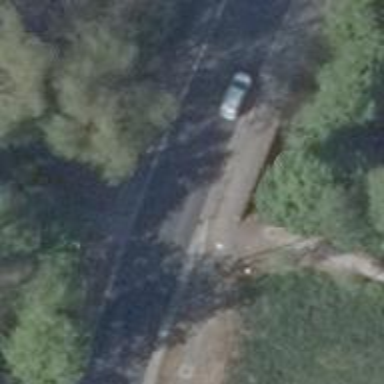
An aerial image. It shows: Unmarked road crossing.